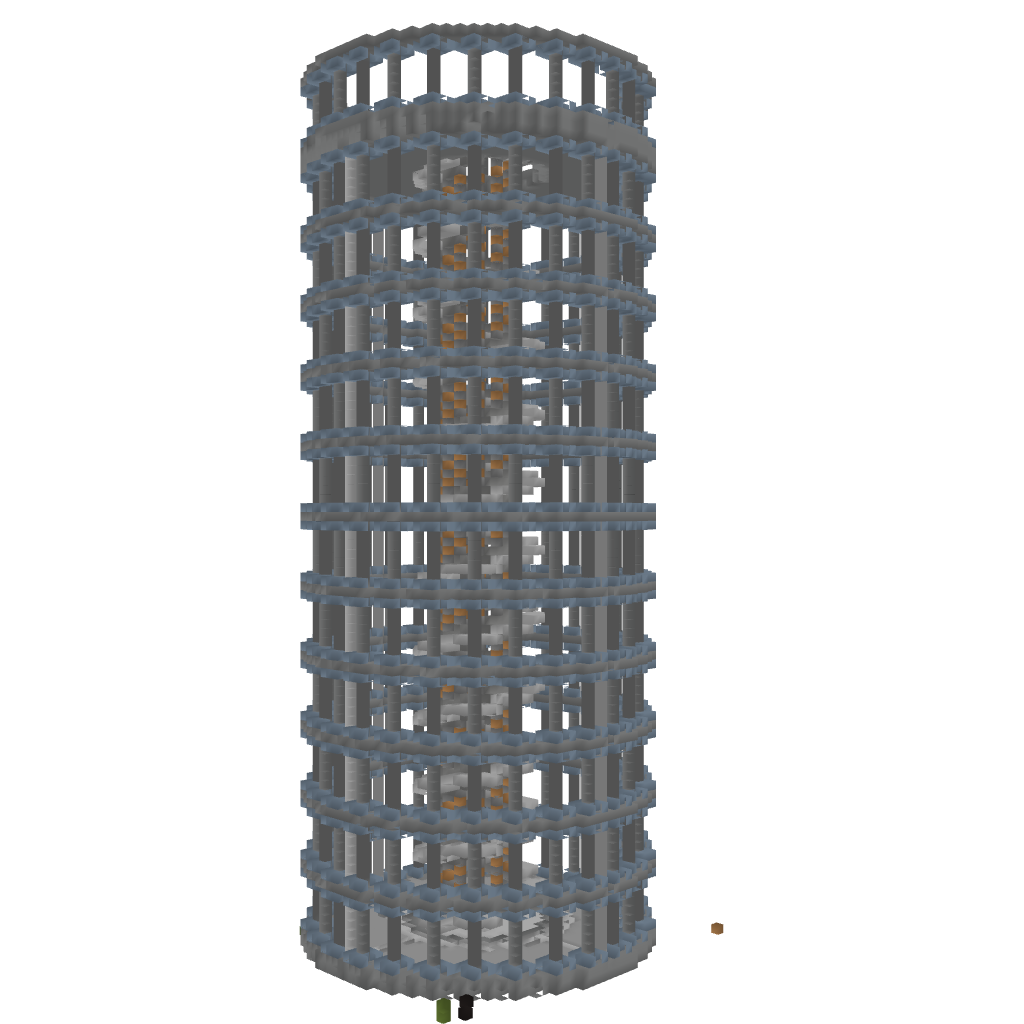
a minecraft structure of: Jonas' Tower